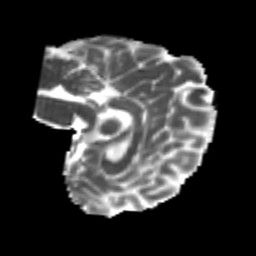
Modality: MD
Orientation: sagittal
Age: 23
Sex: female
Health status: healthy
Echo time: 0.074 s